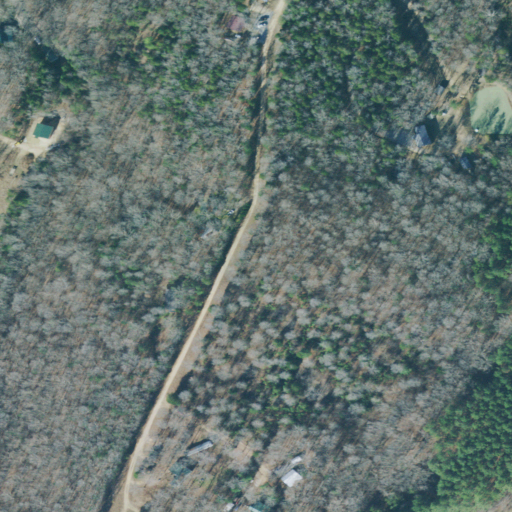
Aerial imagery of cape in Tennessee named Long Point containing deciduous forest, mixed forest, open development, grassland, evergreen forest, shrub, woody wetlands, and low intensity development